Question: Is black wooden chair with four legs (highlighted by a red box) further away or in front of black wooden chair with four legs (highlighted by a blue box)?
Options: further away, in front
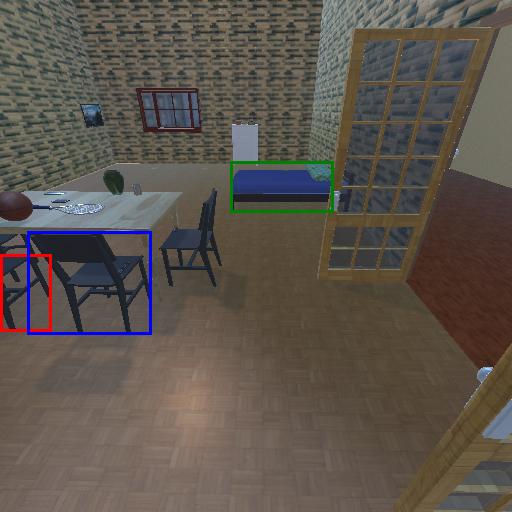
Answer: further away